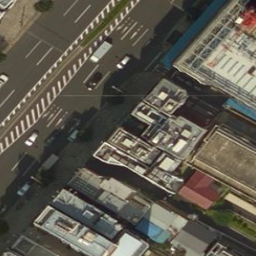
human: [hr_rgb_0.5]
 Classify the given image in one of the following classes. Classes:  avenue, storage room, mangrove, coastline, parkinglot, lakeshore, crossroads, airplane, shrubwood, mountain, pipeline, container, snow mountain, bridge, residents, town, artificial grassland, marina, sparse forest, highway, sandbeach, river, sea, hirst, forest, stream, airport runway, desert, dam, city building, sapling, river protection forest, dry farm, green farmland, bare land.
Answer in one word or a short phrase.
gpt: city building